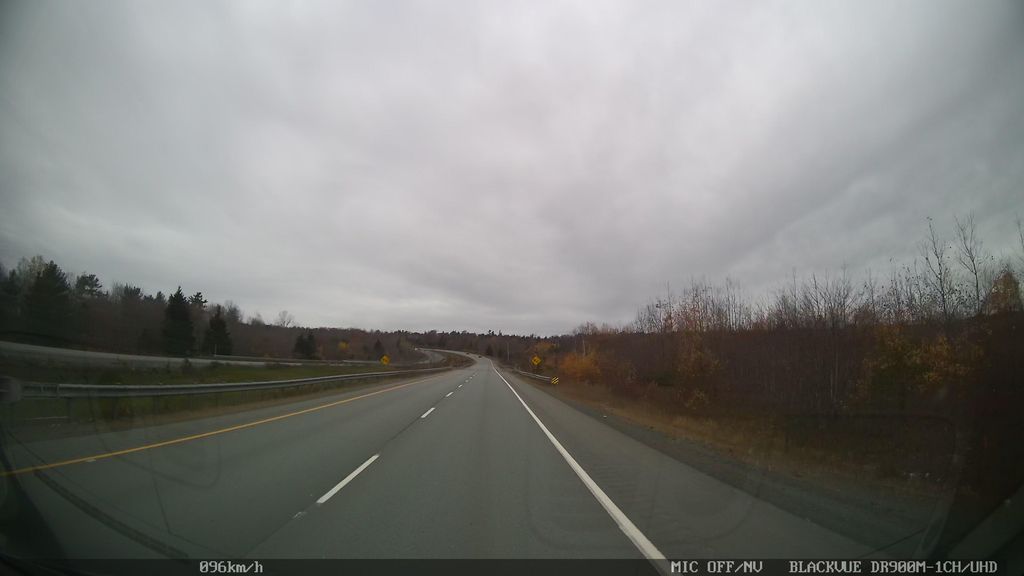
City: halifax